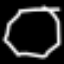
Label: octagon